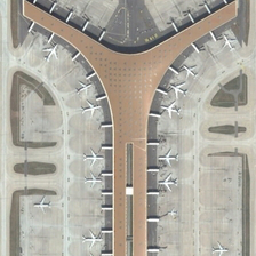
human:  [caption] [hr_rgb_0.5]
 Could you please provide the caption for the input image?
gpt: There are quite a few planes parked next to the Y shaped building .

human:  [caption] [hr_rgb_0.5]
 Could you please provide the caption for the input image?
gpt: The orange Y-shaped building is conspicuous.

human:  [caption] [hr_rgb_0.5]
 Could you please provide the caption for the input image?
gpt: The Y-shaped orange building is conspicuous.

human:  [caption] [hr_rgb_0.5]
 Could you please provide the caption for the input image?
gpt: There is a Y-shaped berthing building in the airport.

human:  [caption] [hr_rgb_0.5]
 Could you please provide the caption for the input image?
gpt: There is a Y-shaped building parked in the airport.